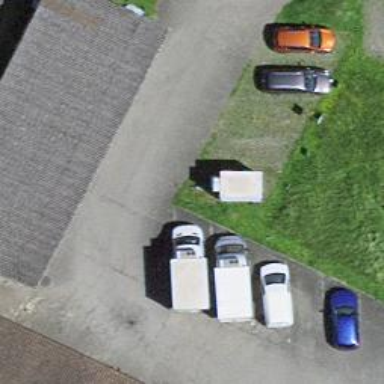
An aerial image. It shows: Parking area along the street side with diagonal orientation.